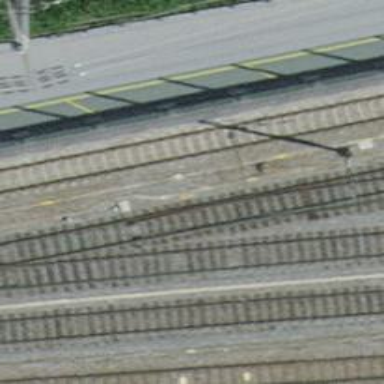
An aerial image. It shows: Railway switch.